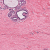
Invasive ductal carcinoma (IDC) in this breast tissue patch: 0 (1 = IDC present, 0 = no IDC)